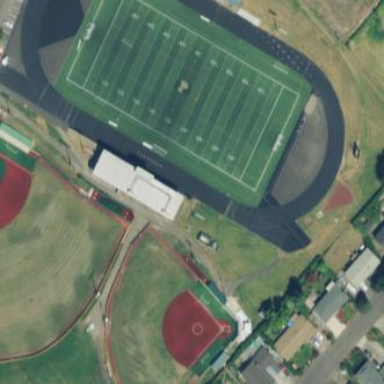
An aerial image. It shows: Pitch for American football with artificial turf surface.